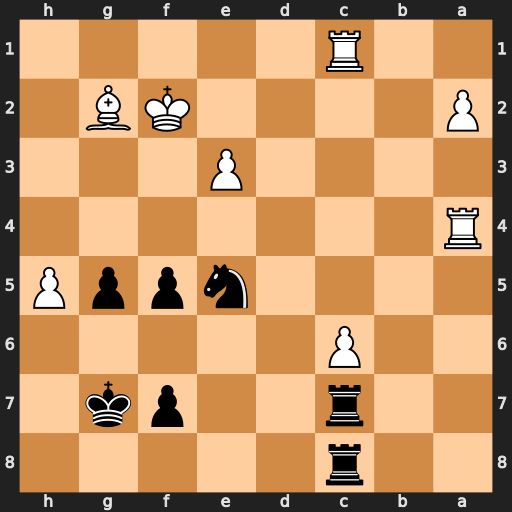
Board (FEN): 2r5/2r2pk1/2P5/4nppP/R7/4P3/P4KB1/2R5
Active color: b
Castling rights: -
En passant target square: -
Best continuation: Nd3+ Ke2 Nxc1+